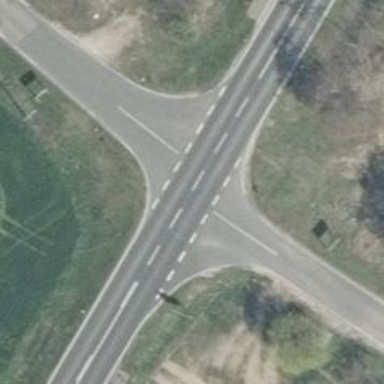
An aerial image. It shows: Road with "give way" sign.